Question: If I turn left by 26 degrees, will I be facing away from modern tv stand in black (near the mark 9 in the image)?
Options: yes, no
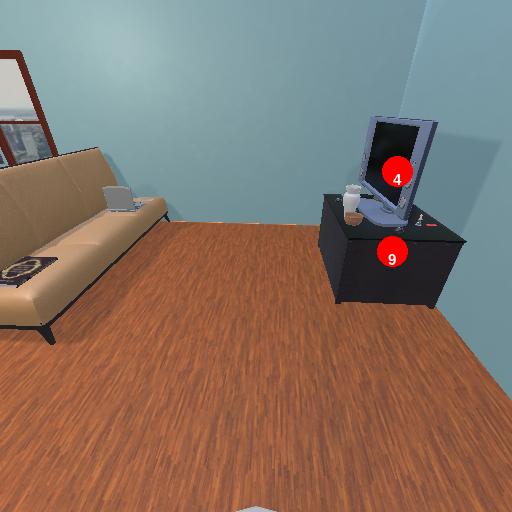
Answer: yes